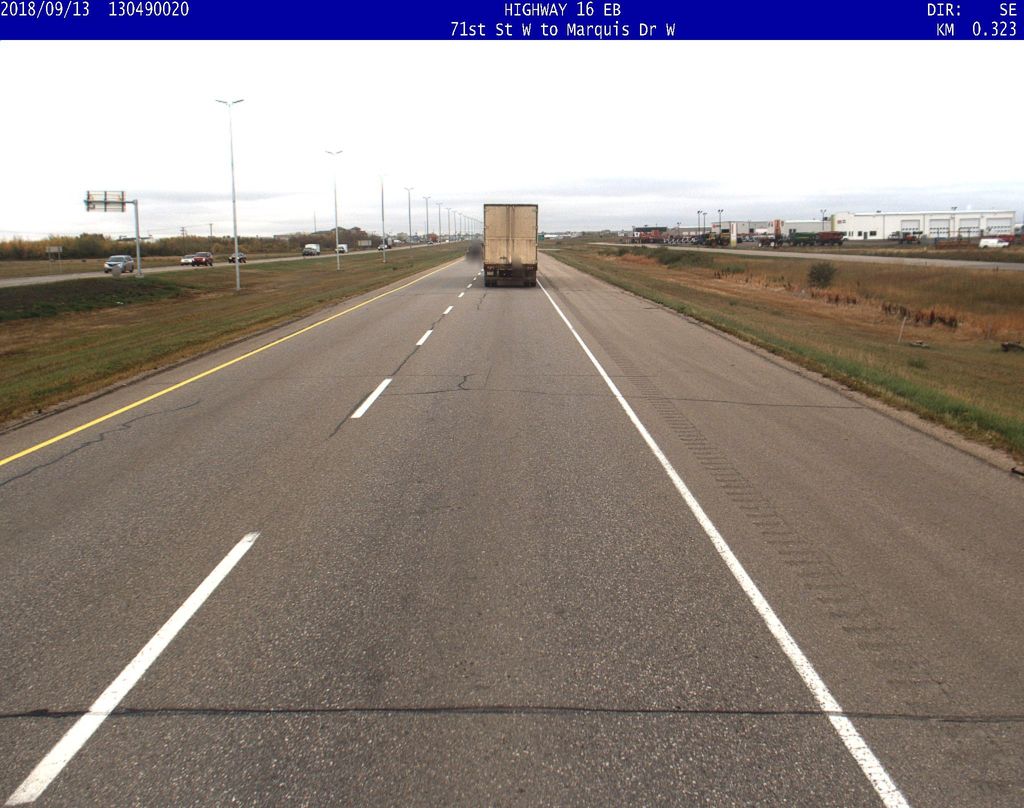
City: saskatoon